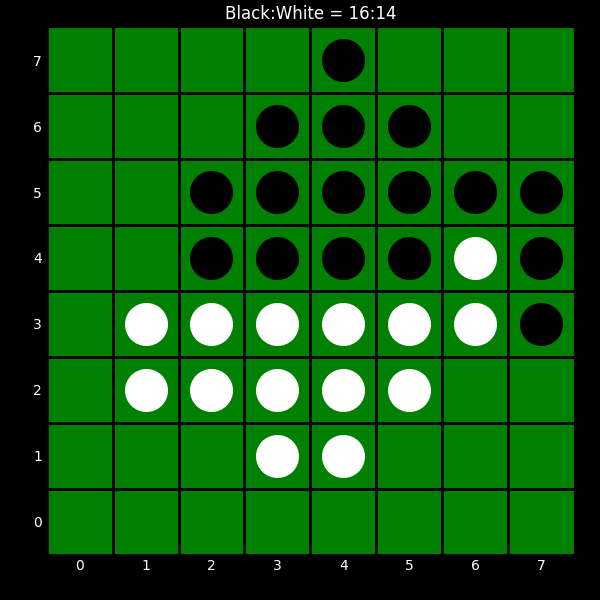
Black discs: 16
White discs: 14